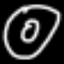
Label: donut